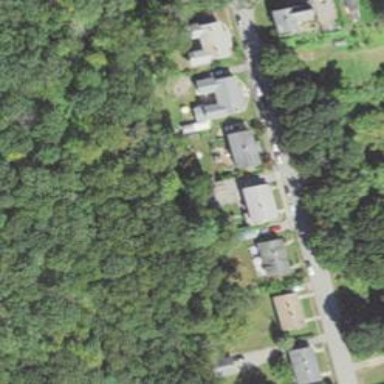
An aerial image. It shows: Residential driveway serving as service road.